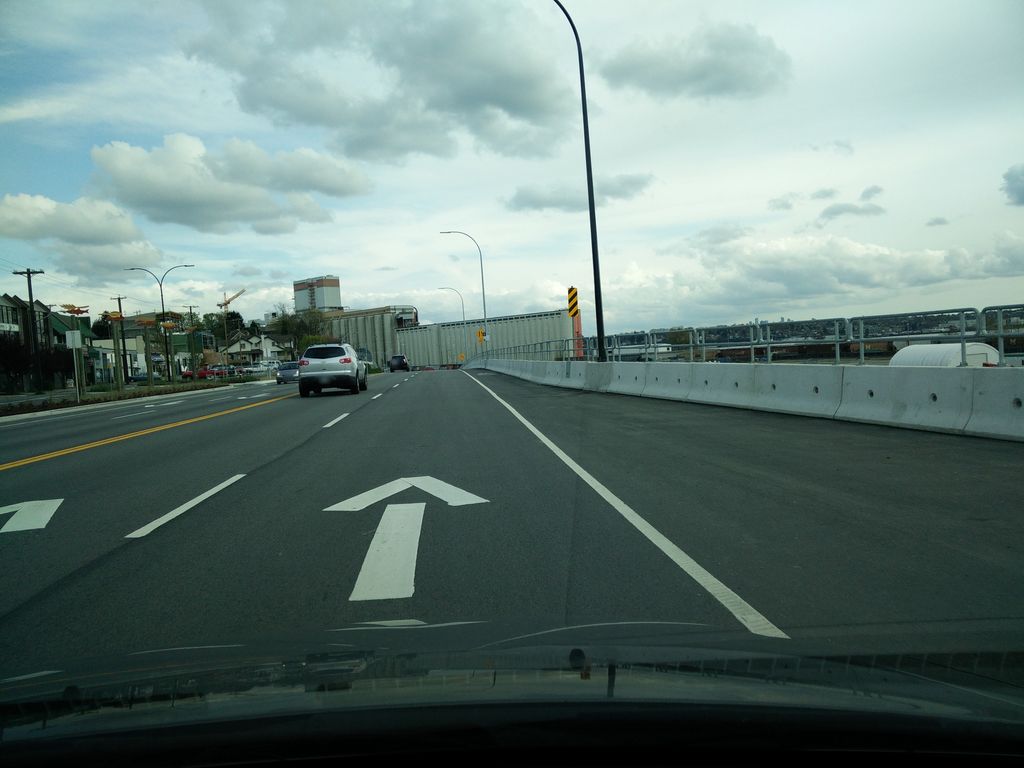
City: vancouver